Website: bh-photo
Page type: address-validator
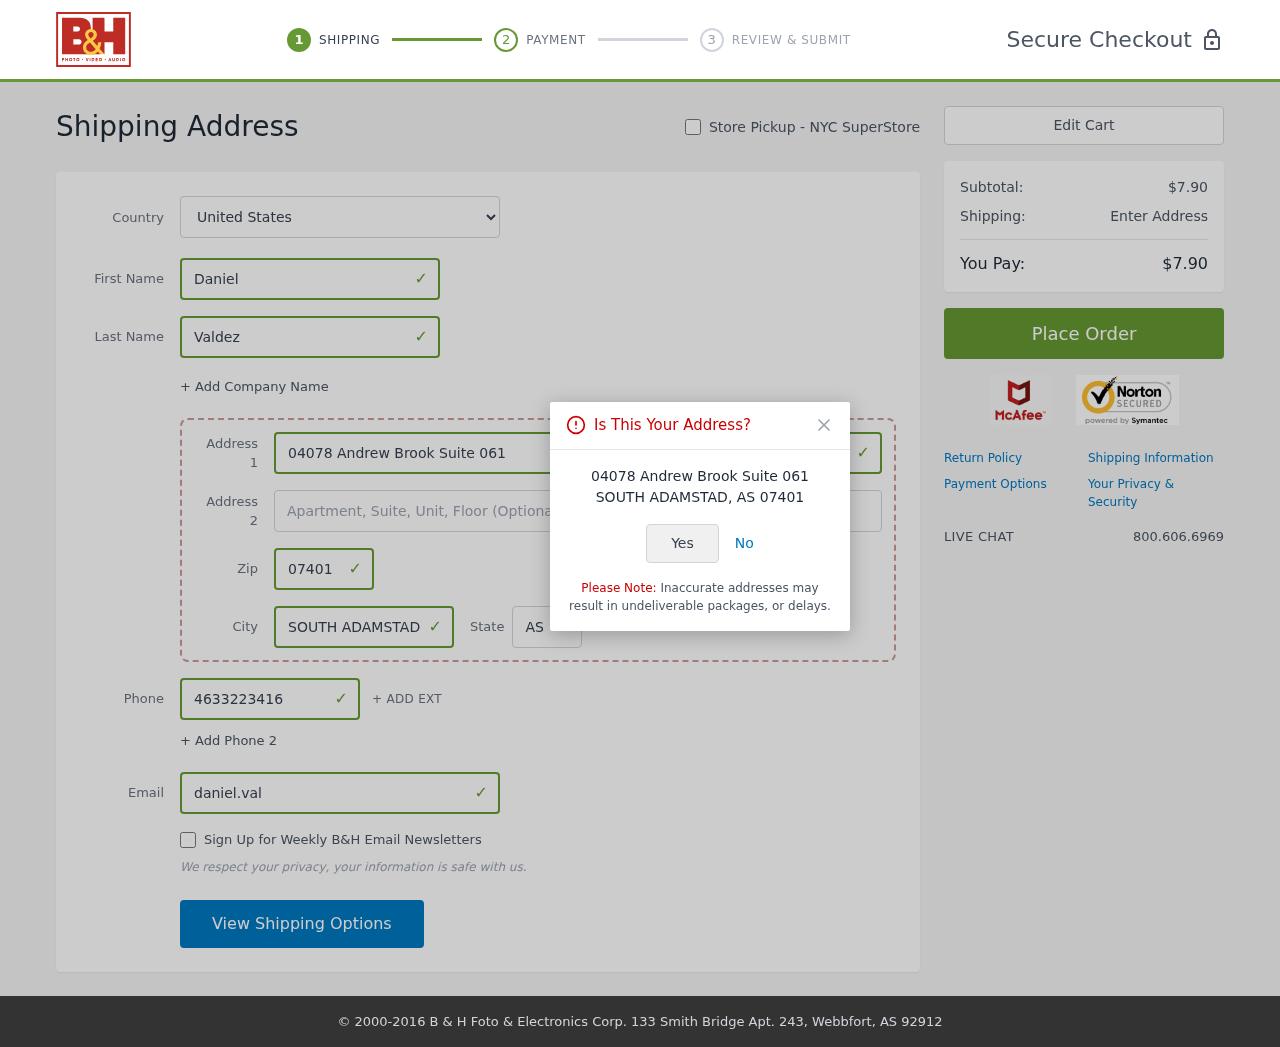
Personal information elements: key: PII_CITY
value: South Adamstad
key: PII_COUNTRY
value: United States
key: PII_EMAIL
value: daniel.valdez@yahoo.com
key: PII_FIRSTNAME
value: Daniel
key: PII_LASTNAME
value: Valdez
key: PII_PHONE
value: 4633223416
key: PII_POSTCODE
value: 07401
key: PII_STATE_ABBR
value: AS
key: PII_STREET
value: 04078 Andrew Brook Suite 061
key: PII_CITY_CONFIRM
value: SOUTH ADAMSTAD
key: PII_STATE
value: AS
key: PII_POSTCODE_FULL
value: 07401
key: PII_POSTCODE_NUMERIC
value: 7401
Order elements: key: ORDER_SUBTOTAL
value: $7.90
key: ORDER_TOTAL
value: $7.90